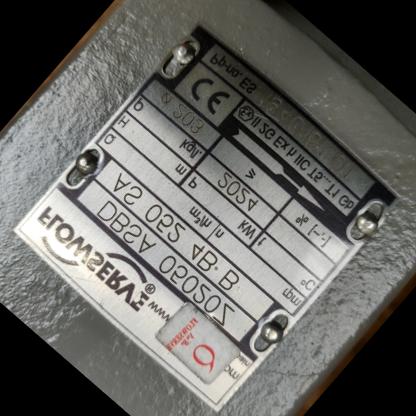
Klasa: tabliczka-znamionowa